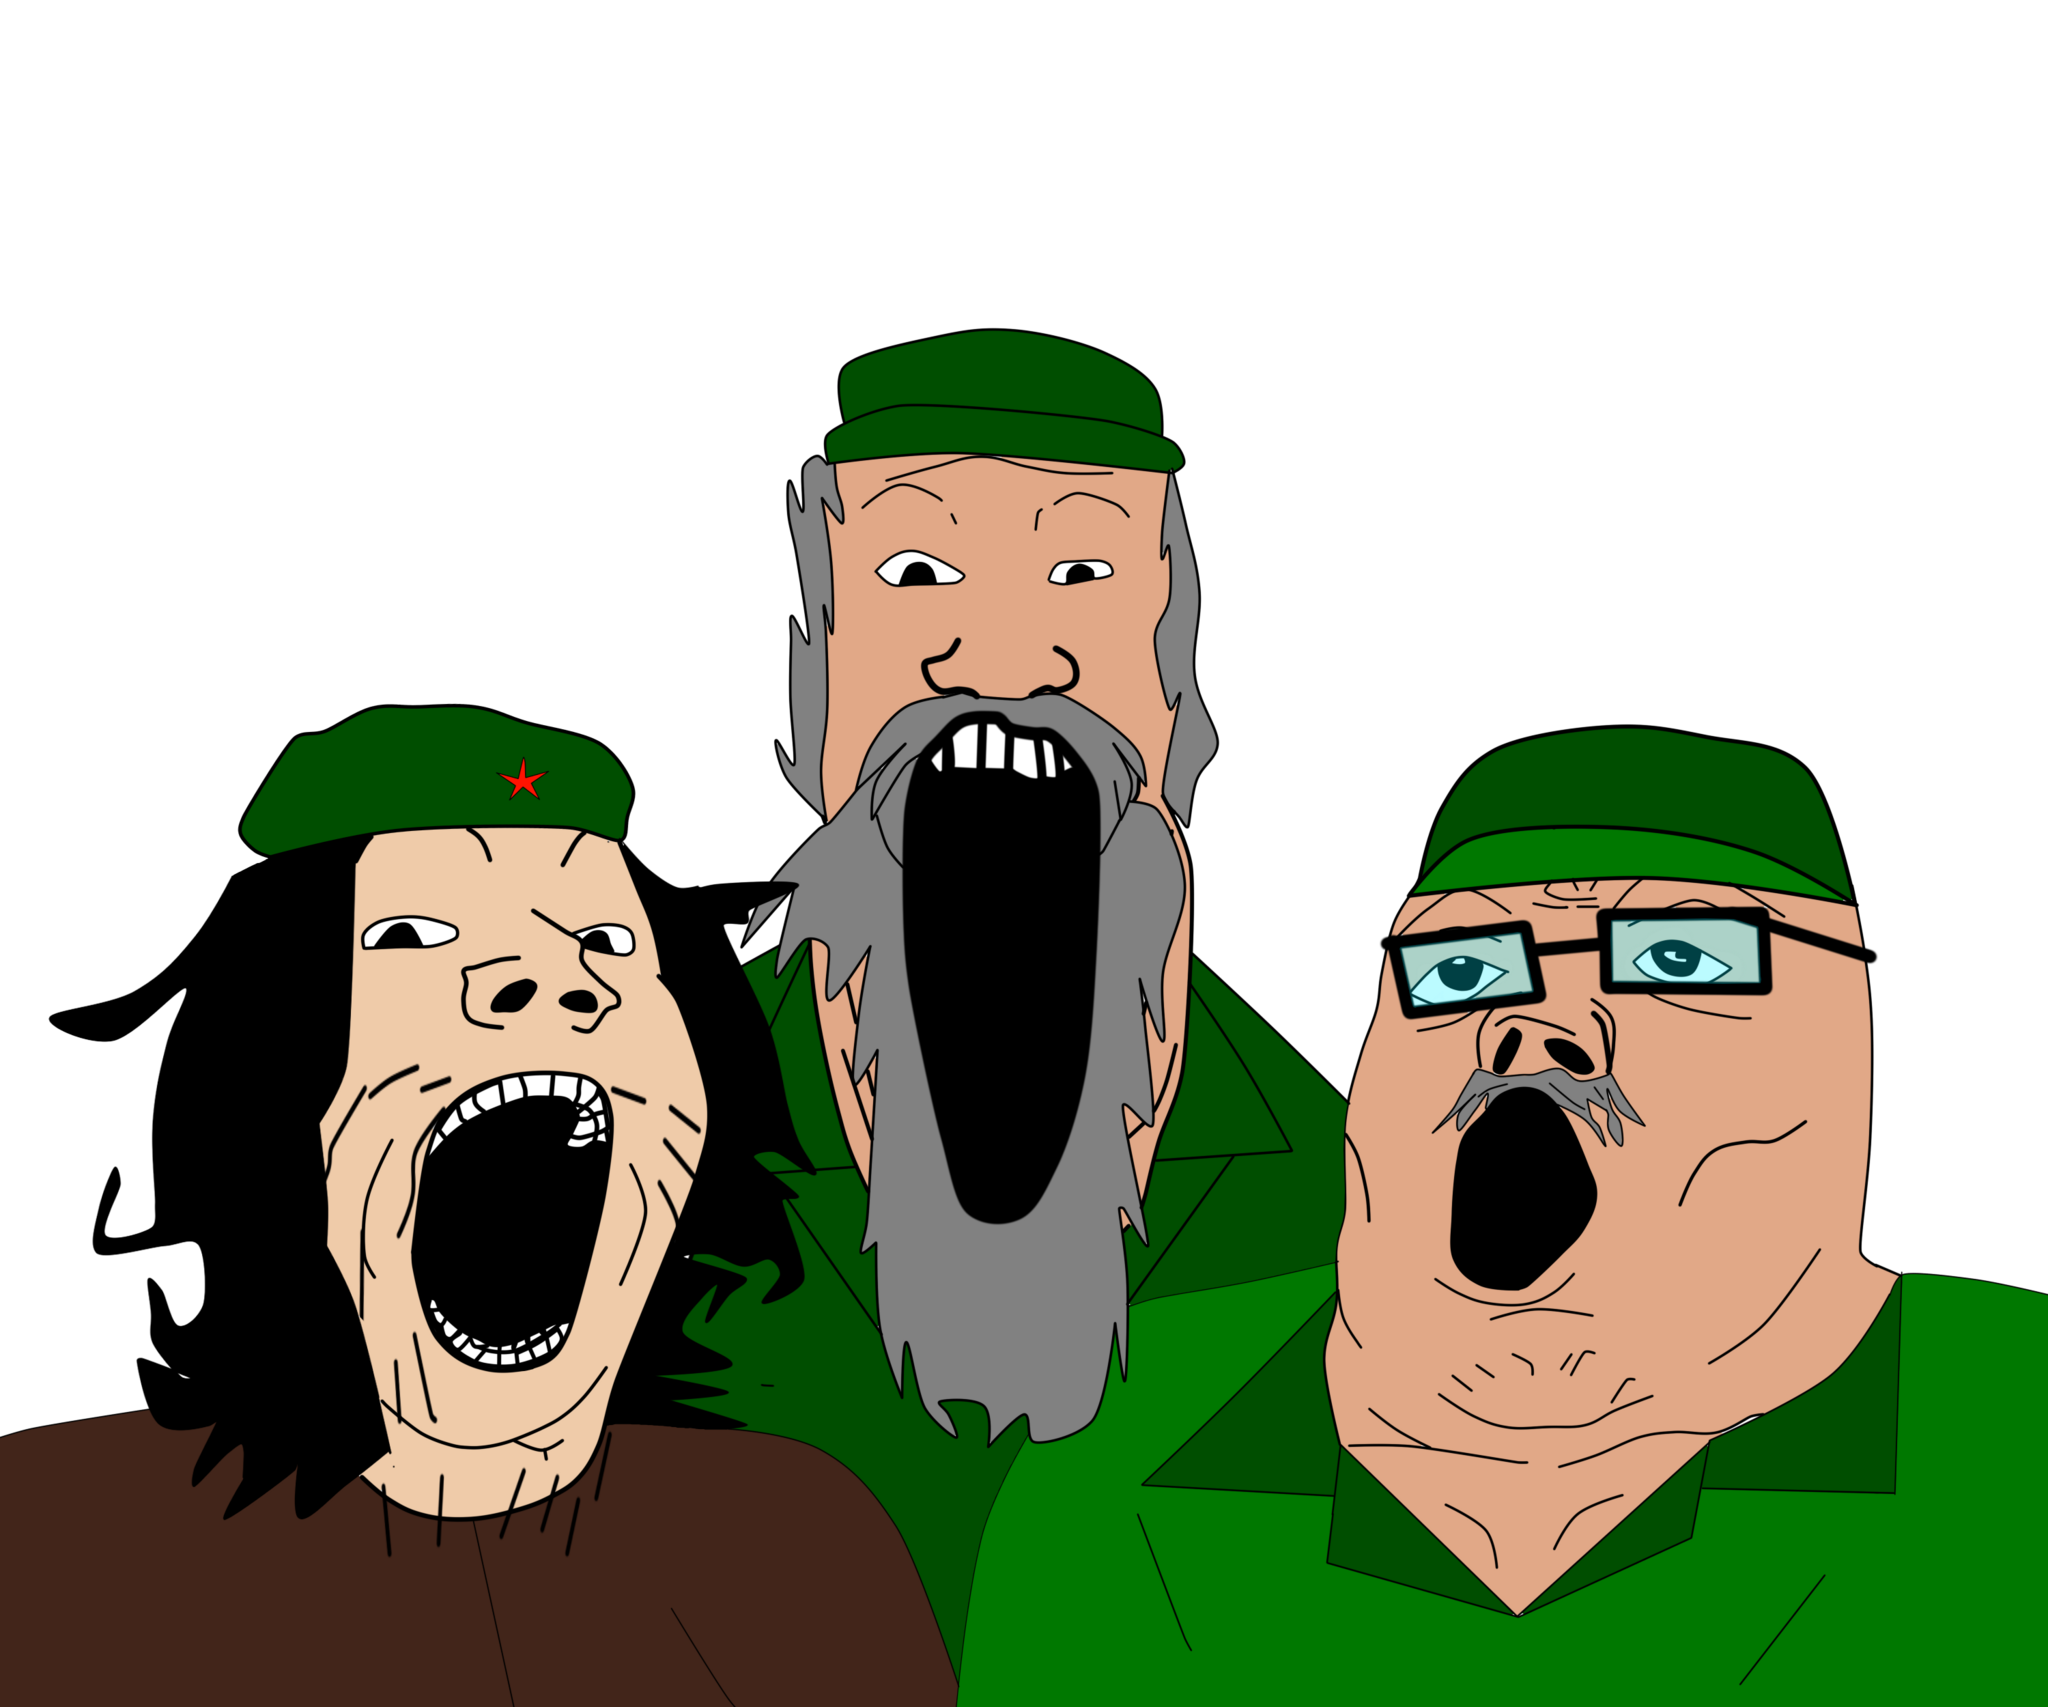
Label: 5_Soyjak